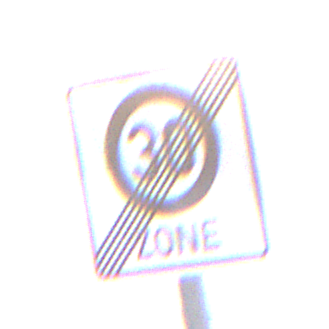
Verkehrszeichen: EndeZone30
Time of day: SunriseSunset
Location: Outdoor (Beach)
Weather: Overcast
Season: NotSpecified
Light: Natural